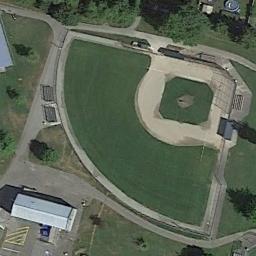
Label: baseball_diamond